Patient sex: F
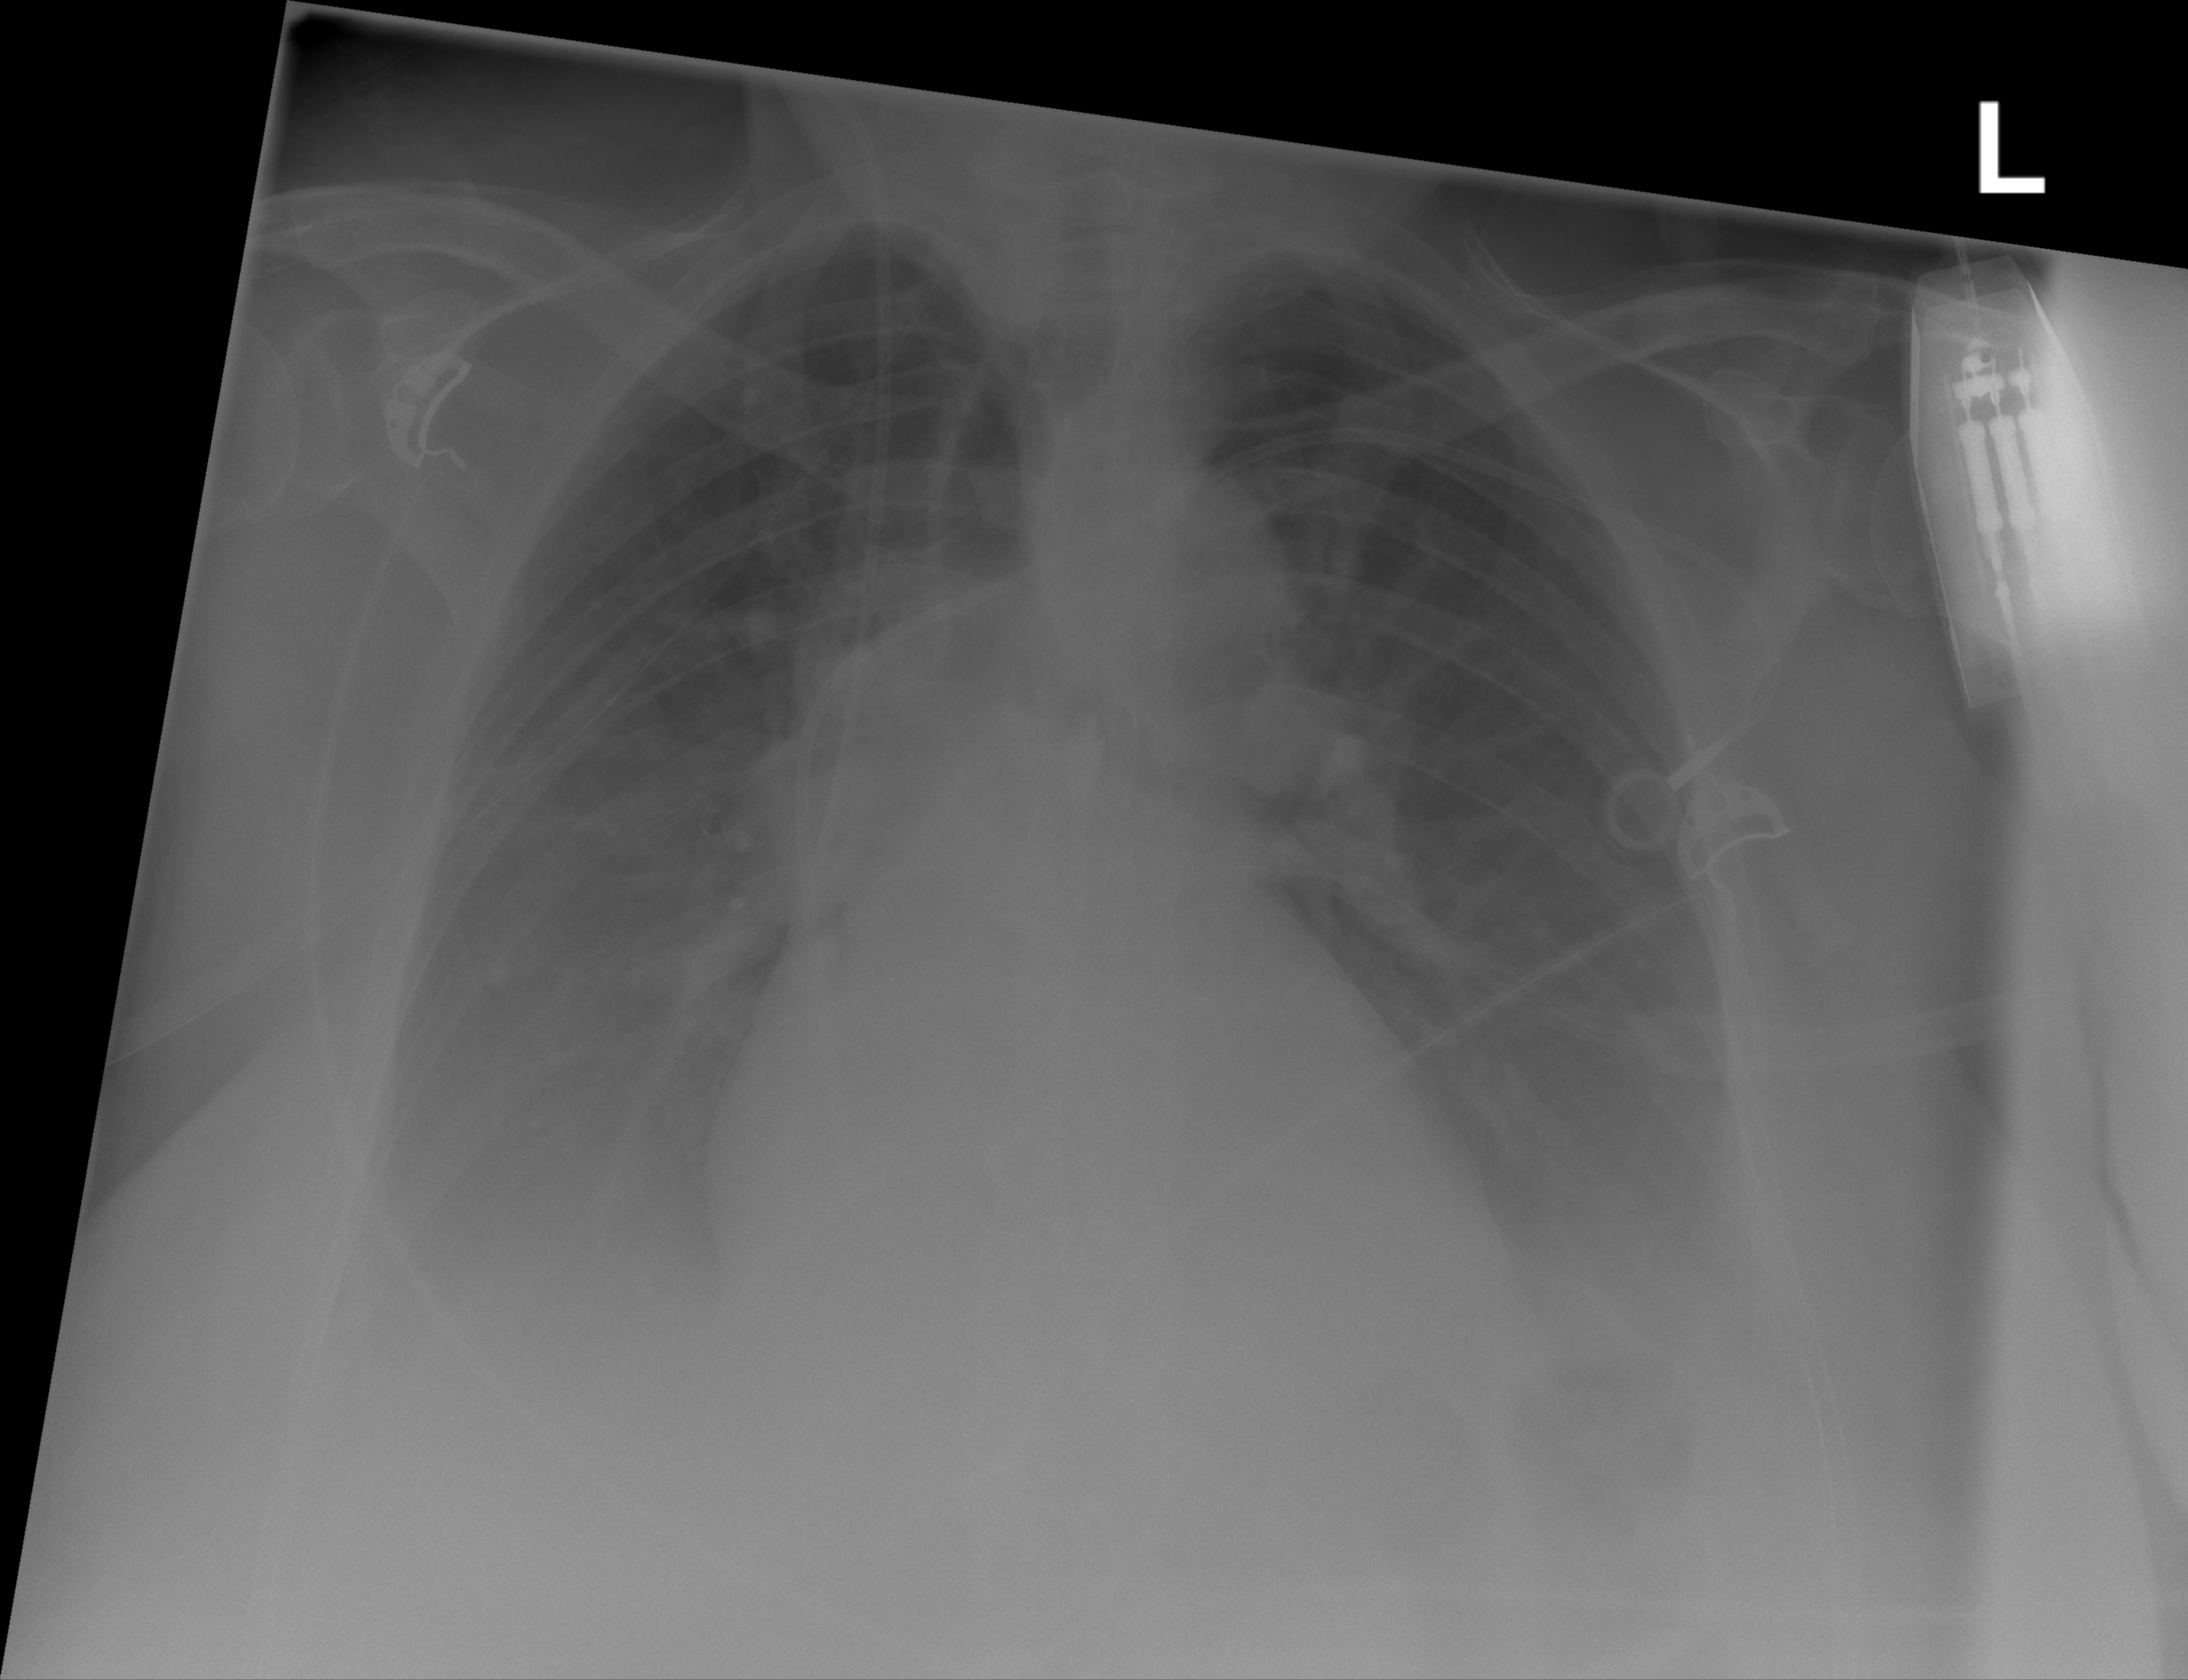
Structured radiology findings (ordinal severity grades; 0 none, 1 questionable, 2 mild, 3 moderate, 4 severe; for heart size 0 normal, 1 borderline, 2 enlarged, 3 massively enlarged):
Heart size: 0
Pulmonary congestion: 0
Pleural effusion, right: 2
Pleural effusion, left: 2
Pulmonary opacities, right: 0
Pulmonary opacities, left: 0
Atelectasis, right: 0
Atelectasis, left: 0